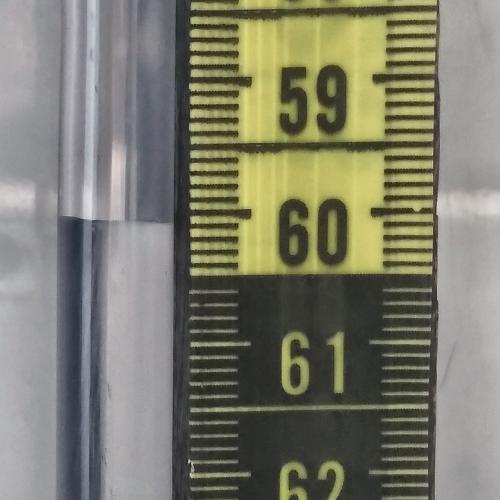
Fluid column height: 60.1 cm